Question: I read that the servlets map the current location based on the url. Clicking a button from my Home.jsp page directs me to my servlet, ExcelUploader. The URL when said button is clicked is
'''
http://localhost:8080/ServletExample/ExcelUploader
'''
I'm trying to open an excel file located in the same folder as my JSP. so that means I have to move one folder up relative to the url above. I have this in my servlet:
'''
InputStream inp = new FileInputStream("../OpenMe.xls");
'''
However I'm still getting a
> java.io.FileNotFoundException: ..\OpenMe.xls (The system cannot find the file specified)
This is how my project is setup:

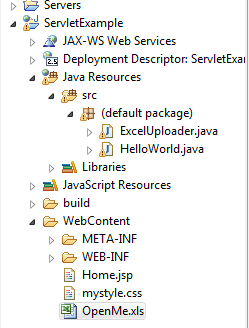
Answer: The 'FileInputStream' operates on the local disk file system relative to the working directory and knows absolutely nothing about the fact that it's invoked from a Java EE web application. Any relative path you pass to it is relative to the folder which was been opened at the moment the command to start the server is executed. This is often the server's own installation folder, but in case of an IDE this can also be project's own root folder. This variable is not controllable from inside your Java code. You should not be relying on that.
You've stored the file as a resource of the public webcontent. So it's available as a webcontent resource by <URL> which returns an 'InputStream'. If you have absolutely a legitimate reason to invoke the servlet by its URL instead of just using the file's own URL 'http://localhost:8080/ServletExample/OpenMe.xls', then you should be getting at as follows:
'''
InputStream input = getServletContext().getResourceAsStream("/OpenMe.xls");
// ...
'''
If your intent is indeed to restrict the file's access to by the servlet only, you might want to consider to move the file into the '/WEB-INF' folder, so that the enduser can never open it directly by entering the file's own URL. You only need to change the resource path accordingly.
'''
InputStream input = getServletContext().getResourceAsStream("/WEB-INF/OpenMe.xls");
// ...
'''
You should not be using 'getRealPath()' as suggested by the other answer. This won't work when the servletcontainer is configured to expand the WAR file into memory instead of into local disk file system, which is often the case in 3rd party hosts. <URL>.
### See also:
- <URL>